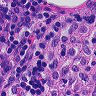
Metastatic tissue present: no